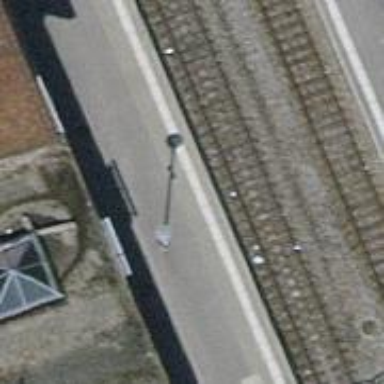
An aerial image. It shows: Footway with asphalt surface leading to tunnel with ramp.